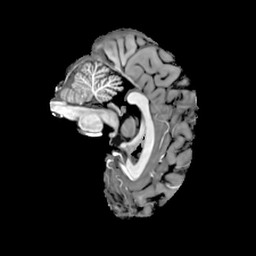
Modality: T1w
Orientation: sagittal
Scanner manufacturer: siemens
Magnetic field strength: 7 T